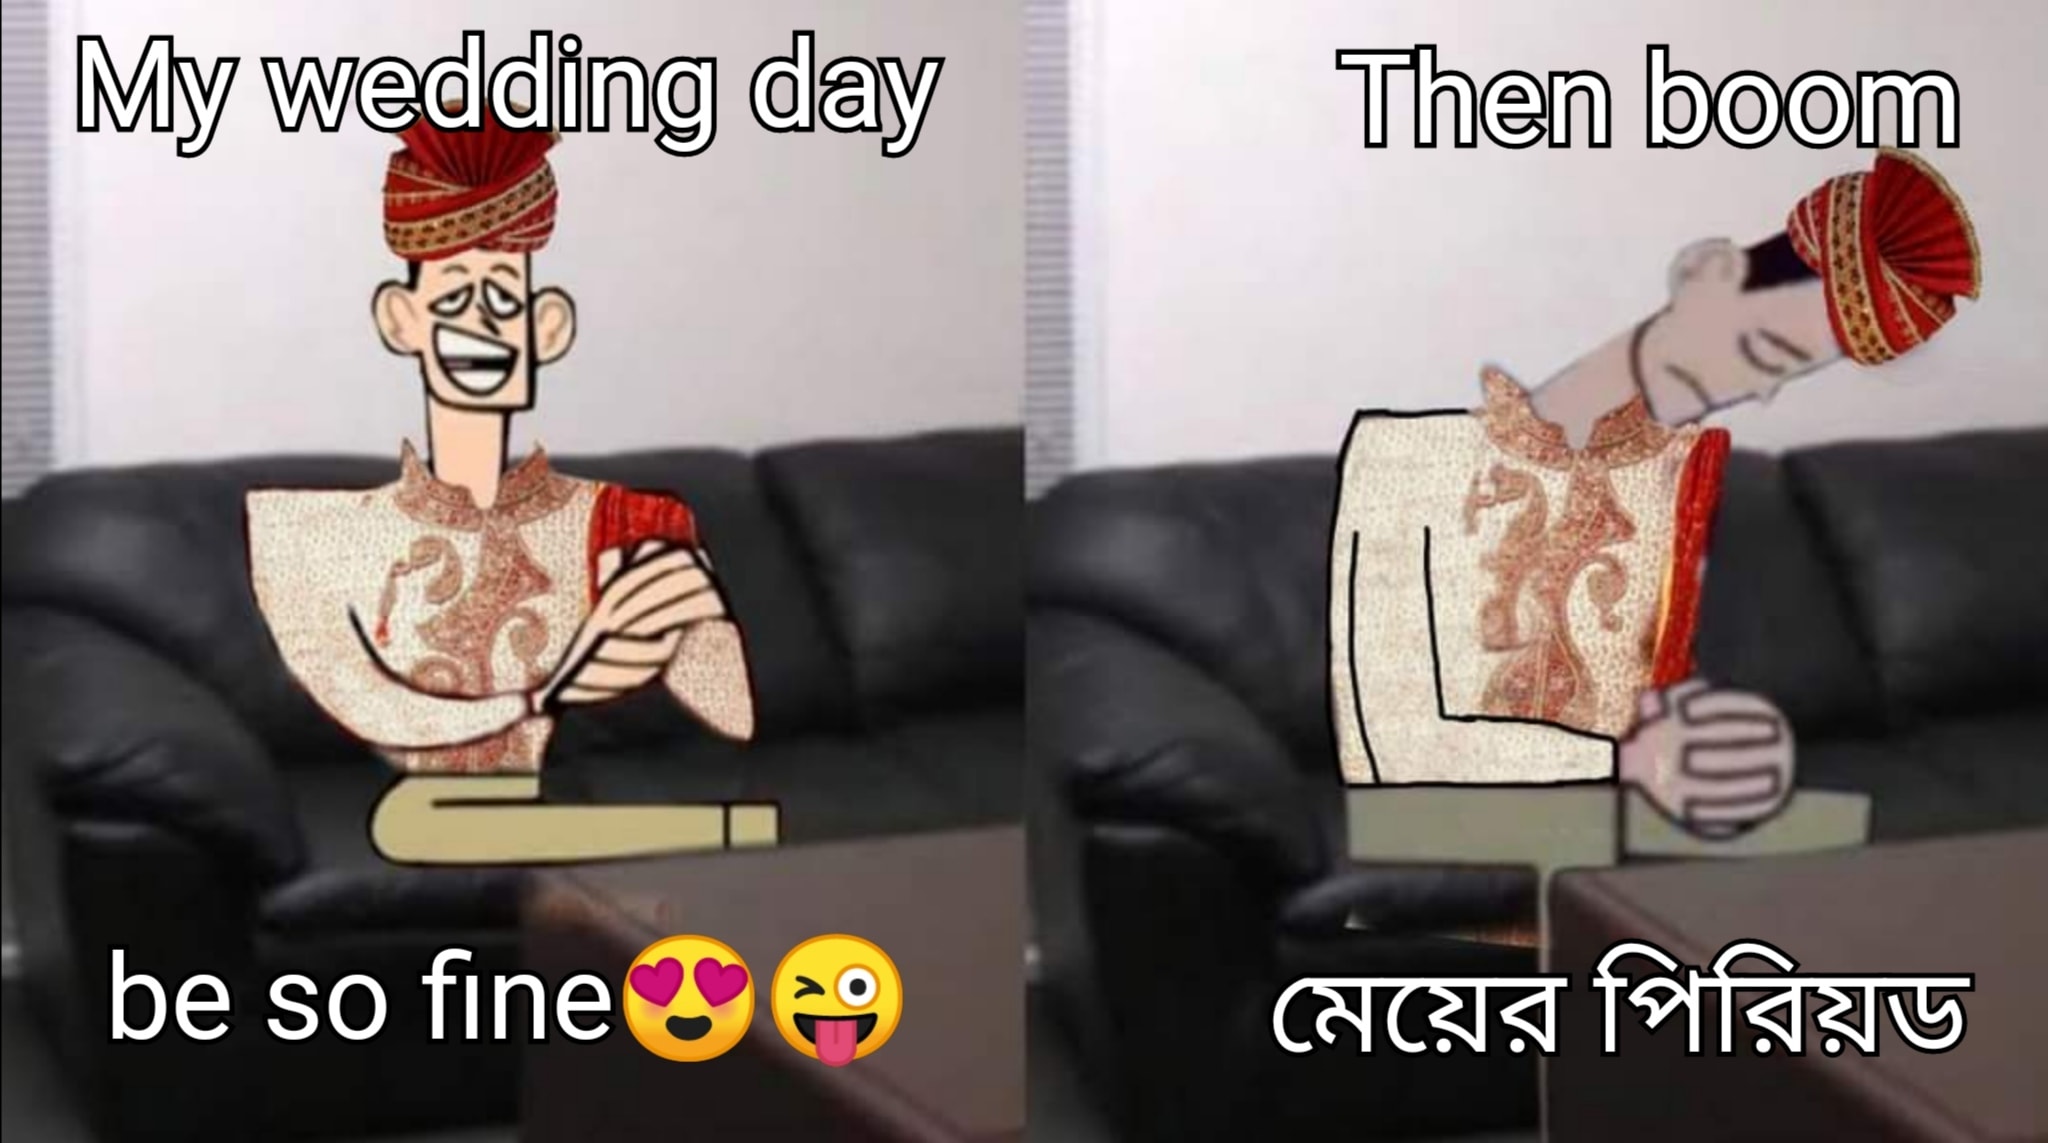
Caption: My wedding day    be so fine    Then boom  মেয়ের পিরিয়ড
Label: hate